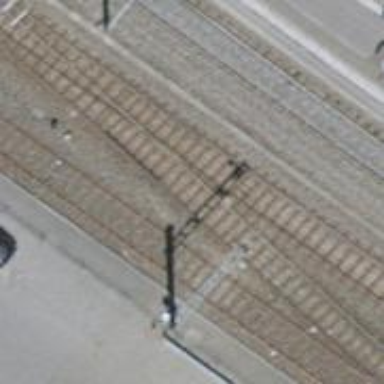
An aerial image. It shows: Railway siding with one electrified track and contact line for powering the train.